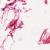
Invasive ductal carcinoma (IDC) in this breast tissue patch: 0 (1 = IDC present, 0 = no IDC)